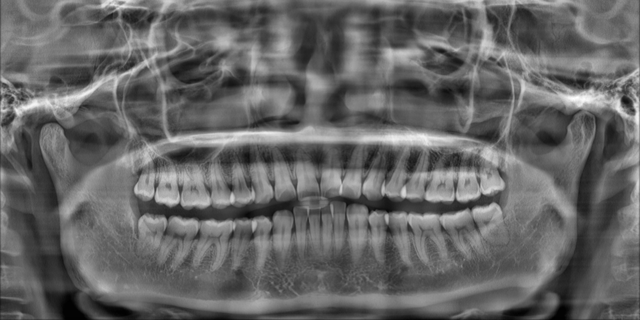
adult